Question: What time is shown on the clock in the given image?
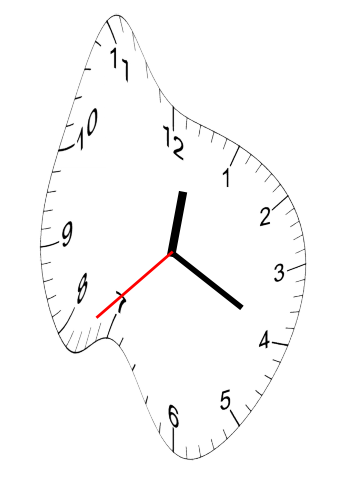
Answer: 12:19:38